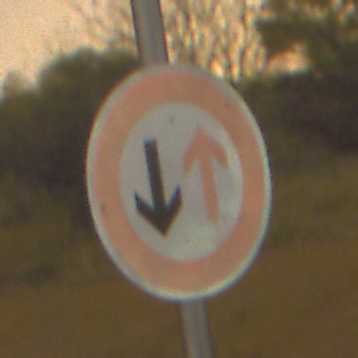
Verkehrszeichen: VorrangDesGegenverkehrs
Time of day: Night
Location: Outdoor (Nature)
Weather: Clear
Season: NotSpecified
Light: Natural